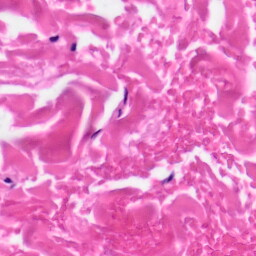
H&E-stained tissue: Skin